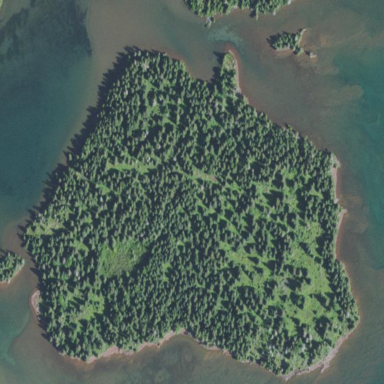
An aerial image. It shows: Islet.